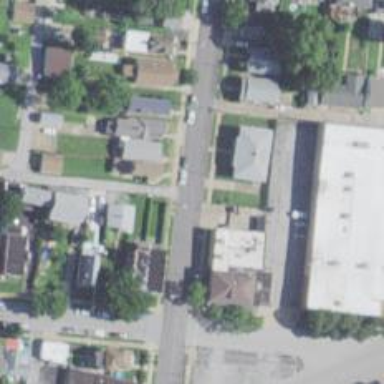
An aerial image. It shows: Alley classified as service road.